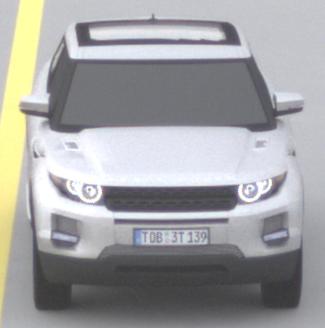
Make: Land Rover
Model: Range Rover Evoque 2.0 Si4
Detailed model: Range Rover Evoque (I)
Model produced from: 2011/08
Model produced until: 2013/11
Doors: 5
Color: white
Road condition: dry road
Daytime: morning or afternoon
Contrast: low contrast